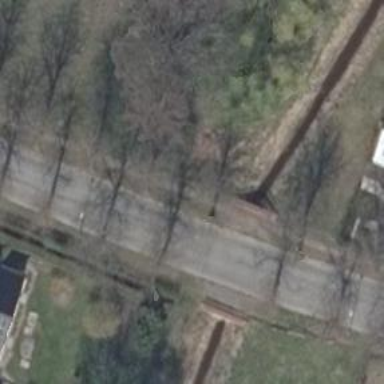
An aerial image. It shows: Row of trees in natural setting.